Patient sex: F
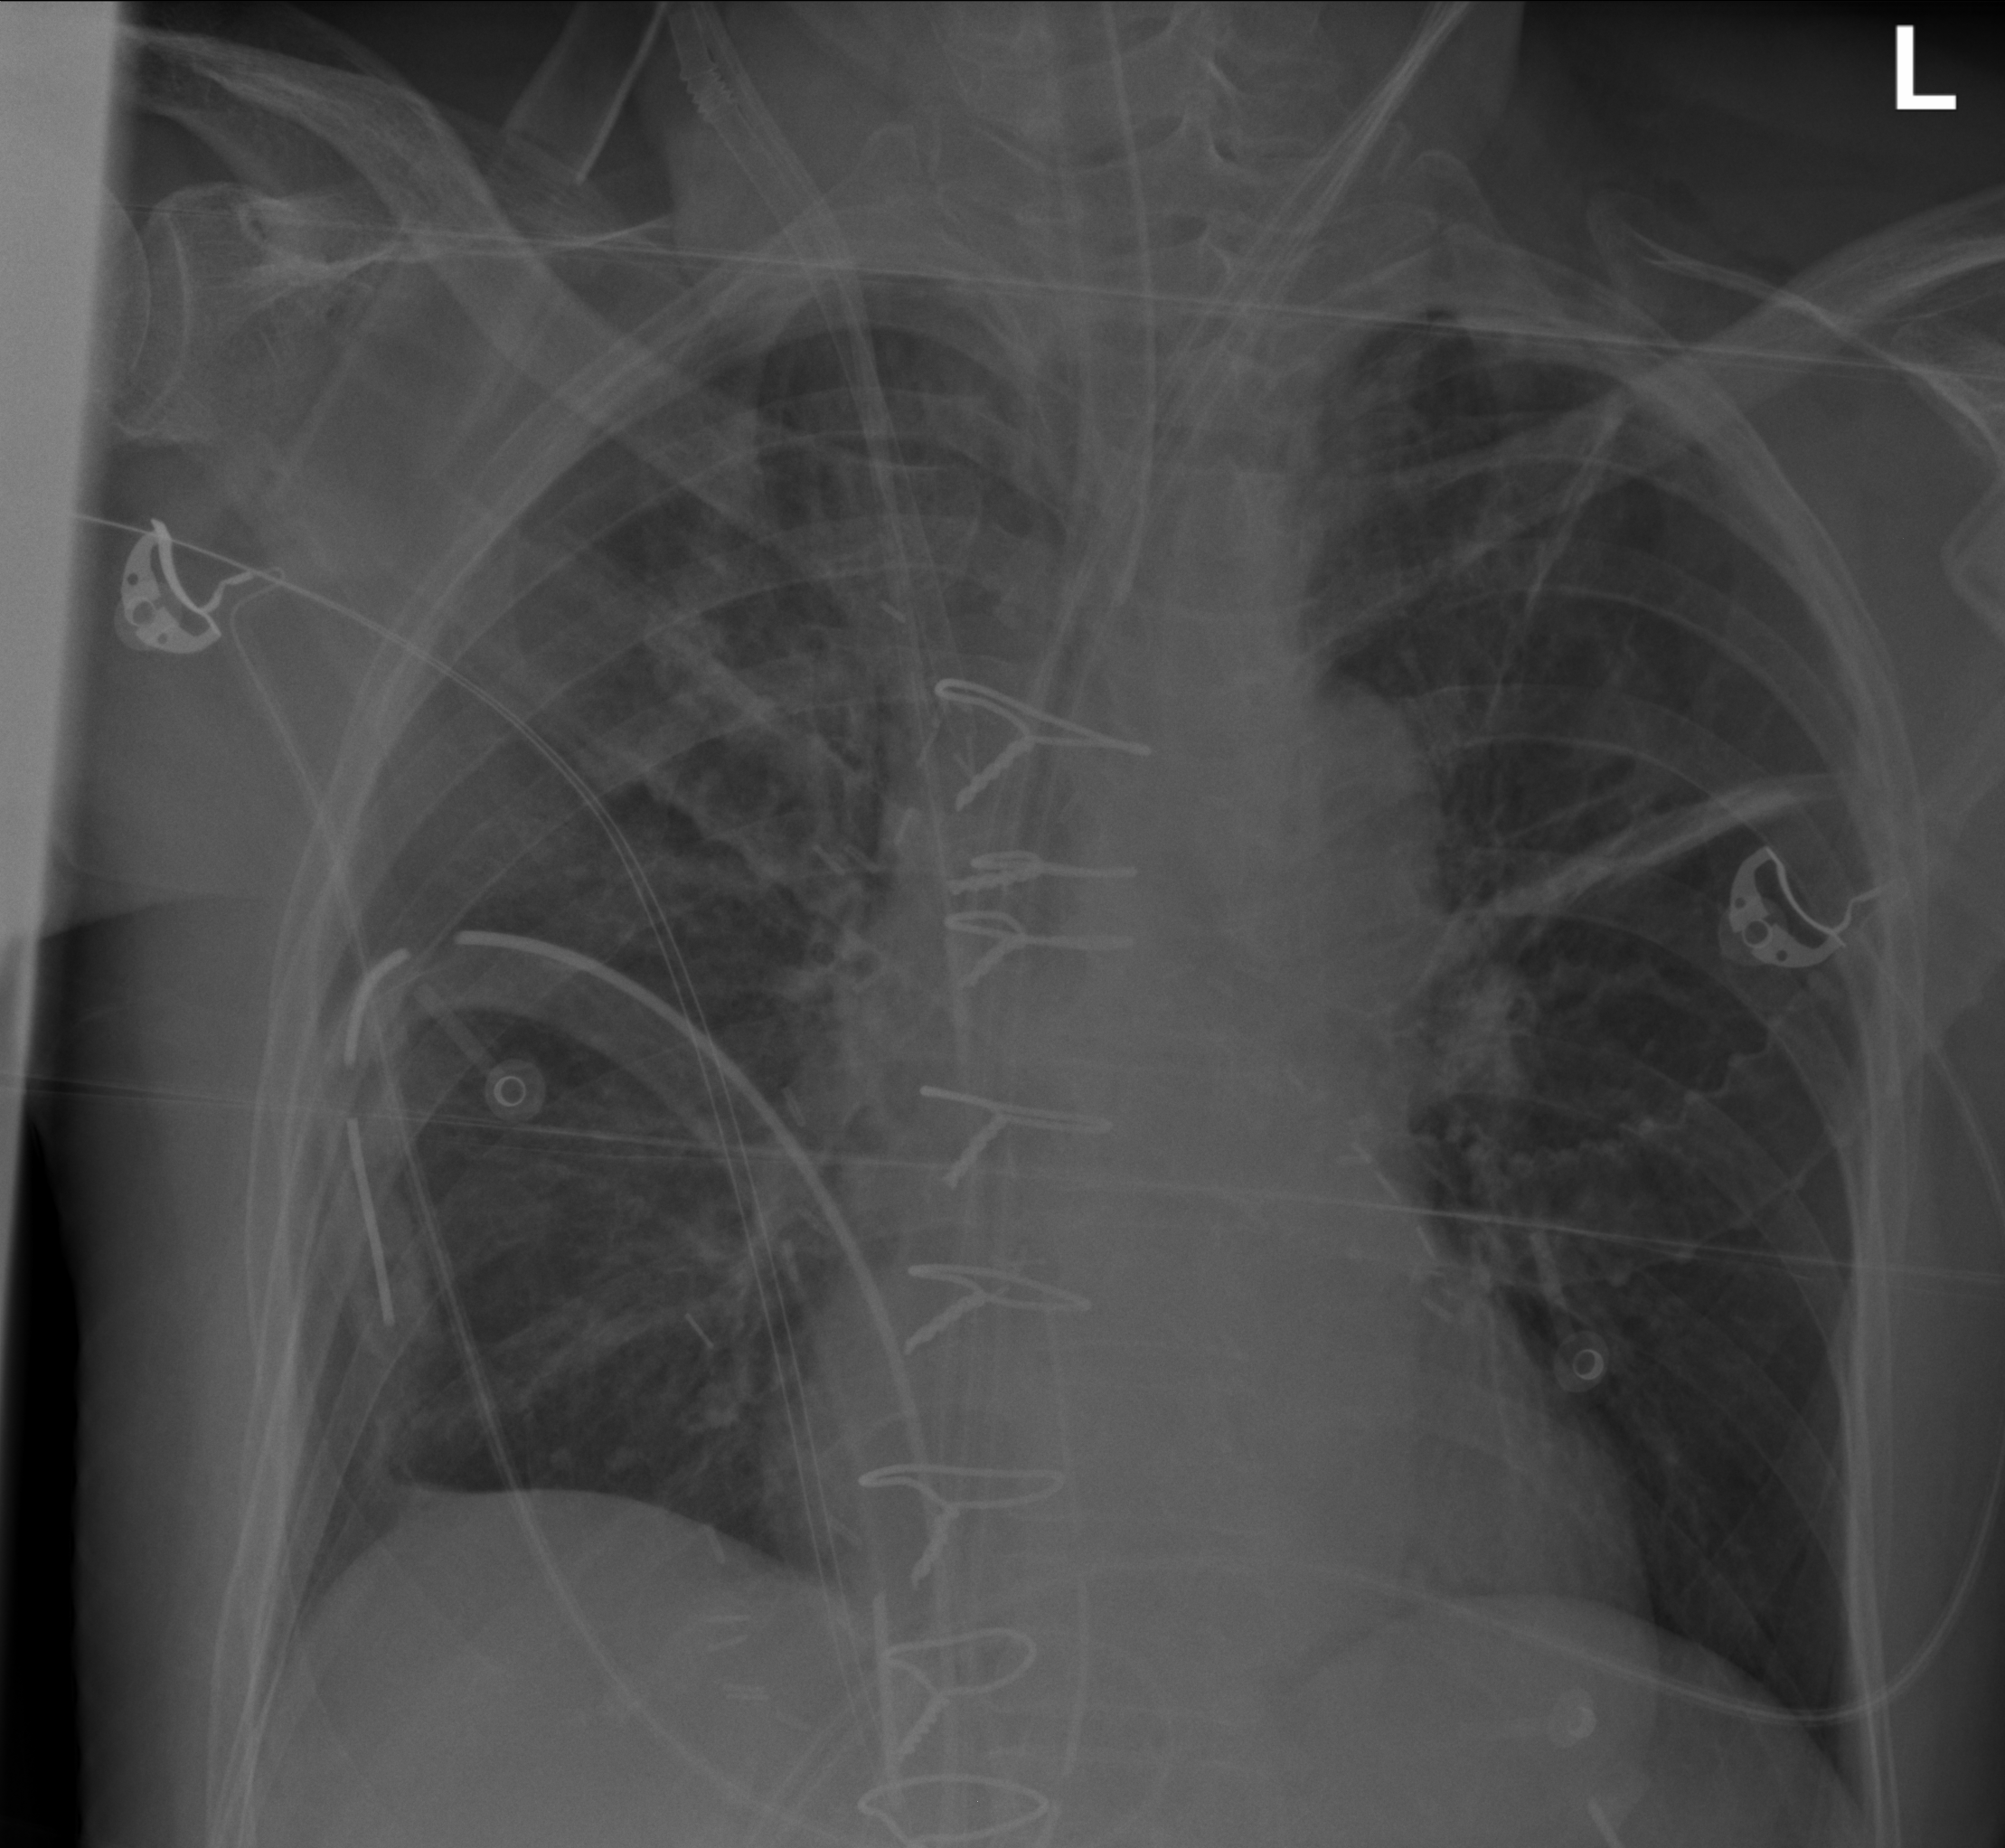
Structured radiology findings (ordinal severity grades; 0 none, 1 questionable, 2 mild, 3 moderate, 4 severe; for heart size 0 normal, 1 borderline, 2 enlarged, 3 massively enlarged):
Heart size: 0
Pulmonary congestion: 0
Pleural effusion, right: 0
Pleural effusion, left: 0
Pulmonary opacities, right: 0
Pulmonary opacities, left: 0
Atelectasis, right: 2
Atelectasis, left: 0